Question: I have two servers (home and remote) and the program on the iPhone. The iPhone needs to keep a port open until the entire process is complete, otherwise the whole system will fail.
So, the iPhone gets a string of data from the "home" server (via post), adds some things to it, and connects to the "remote" server via a port stream. Once the port is opened and the data is sent to "remote", it gets a response back from remote and forwards it to "home". Once "home" gets it, it changes some things around and sends it back to the iPhone which needs to forward the information to "remote" via that same, still opened, port.
I can't close the port stream and open it back up because things on the "remote" server will change and break the entire process.
Here is a quick picture. Thank you, MS Paint.

Thanks in advance,
James
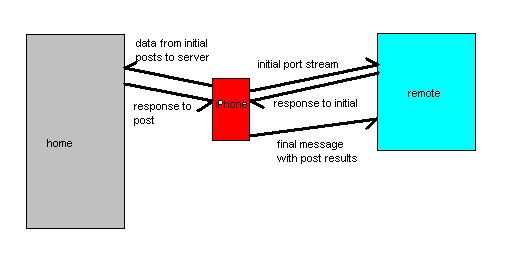
Answer: If you control both the local and remote server, you could ensure that HTTP 1.1 is used and that the connection uses the "Keep-Alive" header.
A technique that could also help is <URL> to emulate the semantics of a long-lived bidirectional connection.
If you don't have control over the servers, then I fear you are a bit on your own, since Keep-Alive was introduced rightly for supporting persistent or long-lived connections.
In this case, I think that the only option you have for keeping the connection open is some kind of polling, i.e., while the iPhone is waiting for the response from one server, it sends a request to the other server every n seconds, being n below the server connection timeout.
This approach will work only if the server does not immediately close the connection after sending the response.